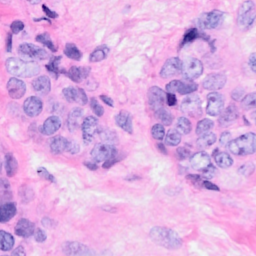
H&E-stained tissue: Breast